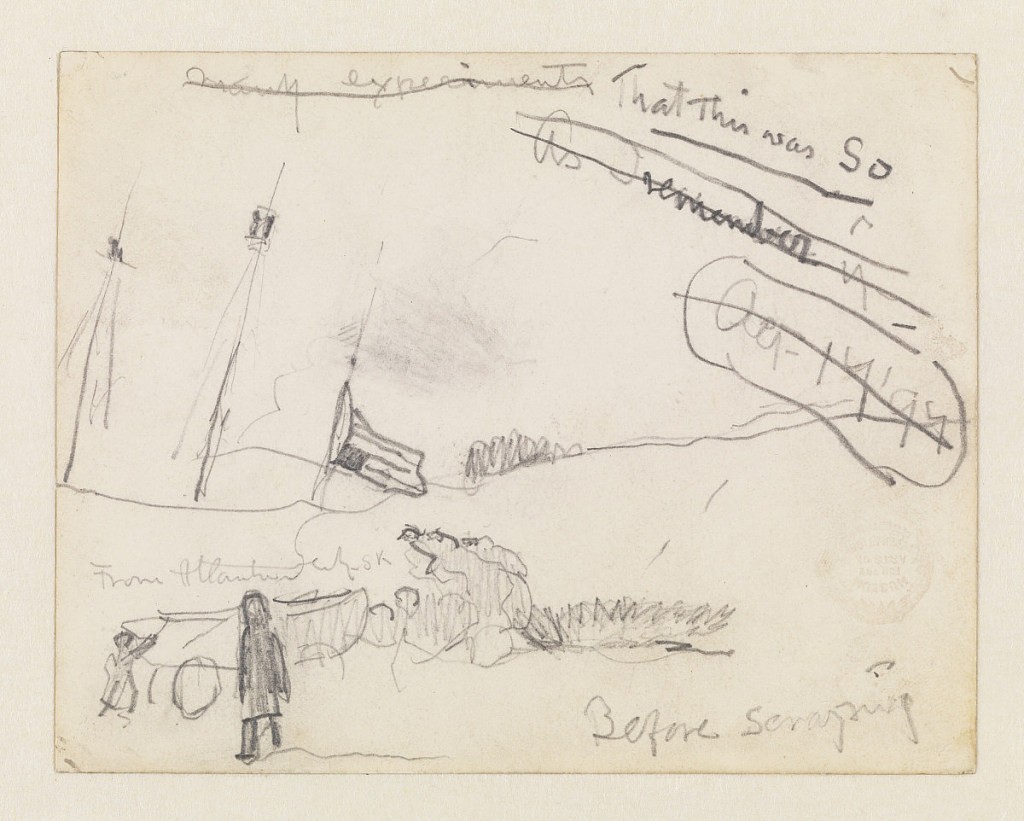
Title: Masts of Ship with United States Flag
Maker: Winslow Homer, American, 1836–1910
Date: October 17, 1897
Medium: Graphite on off-white thin board
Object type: Drawing
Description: A sketch (possibly from memory) with a composition of disassociated elements: at left a ship with three masts, from whose rightmost mast flies an inverted United States flag; at lower left foreground, two men push a dory on a carriage (compare with "The Wreck") towards rocks and grass, in the right distance, a hill or rise is implied. At right, numerous manuscript notations.